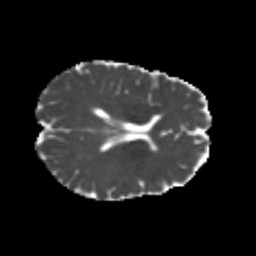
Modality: MD
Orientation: axial
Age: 23
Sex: female
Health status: healthy
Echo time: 0.074 s